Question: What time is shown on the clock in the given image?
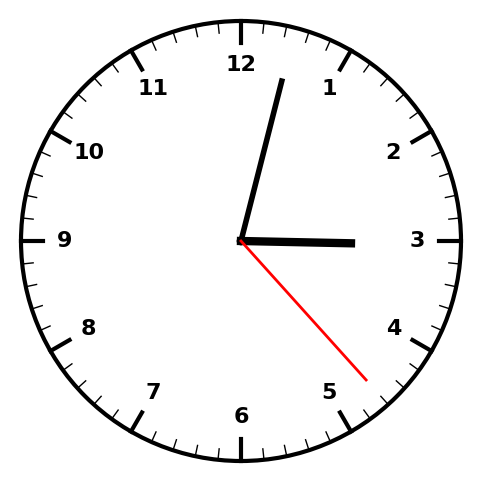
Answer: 03:02:23